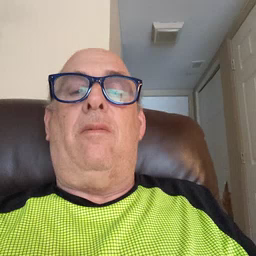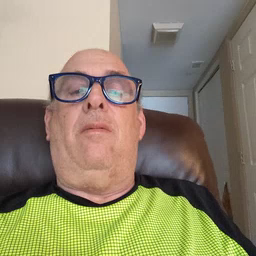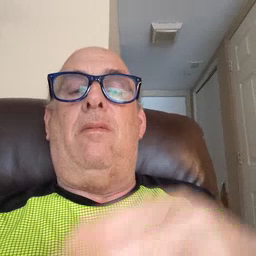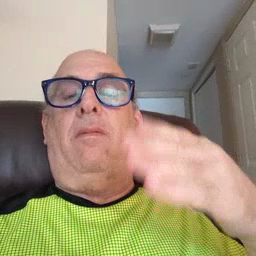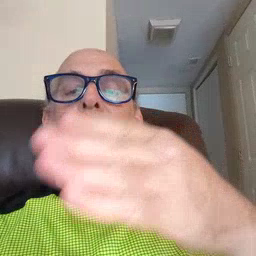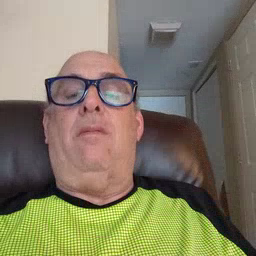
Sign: fish